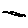
Label: line